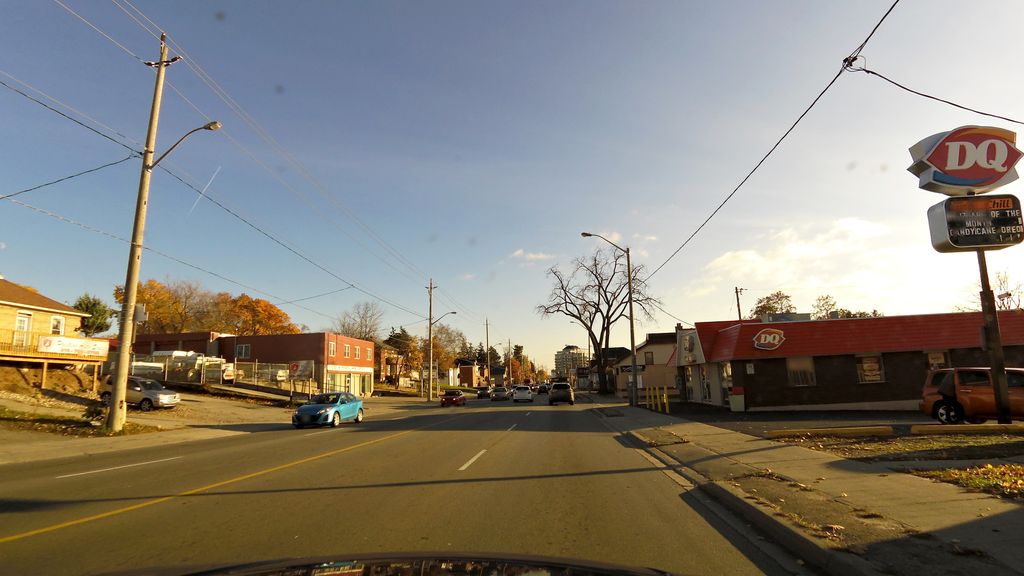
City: kitchener-waterloo